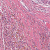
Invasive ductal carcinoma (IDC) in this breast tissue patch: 0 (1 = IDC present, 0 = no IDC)